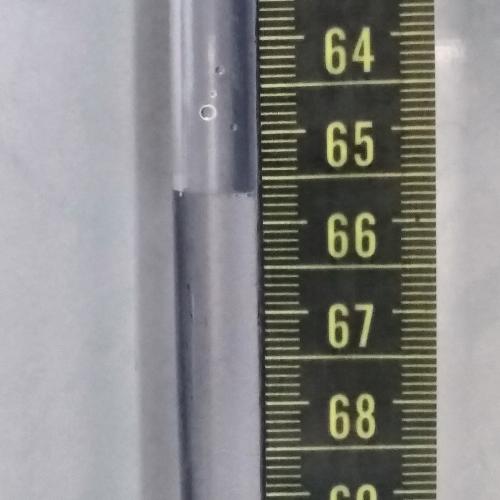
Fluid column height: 65.7 cm